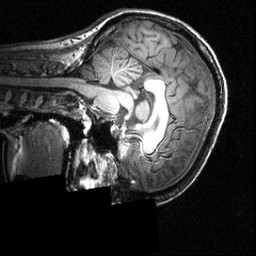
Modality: T1w
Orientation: sagittal
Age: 21
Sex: female
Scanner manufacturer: siemens
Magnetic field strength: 3.951 T
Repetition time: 1.5 s
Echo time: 0.00335 s